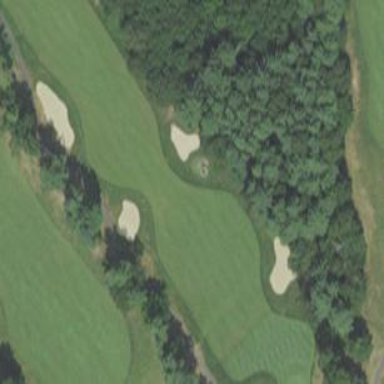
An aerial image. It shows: Golf fairway surrounded by grass.